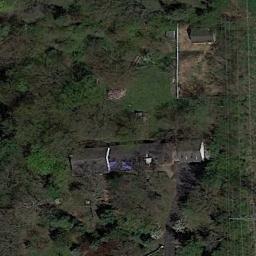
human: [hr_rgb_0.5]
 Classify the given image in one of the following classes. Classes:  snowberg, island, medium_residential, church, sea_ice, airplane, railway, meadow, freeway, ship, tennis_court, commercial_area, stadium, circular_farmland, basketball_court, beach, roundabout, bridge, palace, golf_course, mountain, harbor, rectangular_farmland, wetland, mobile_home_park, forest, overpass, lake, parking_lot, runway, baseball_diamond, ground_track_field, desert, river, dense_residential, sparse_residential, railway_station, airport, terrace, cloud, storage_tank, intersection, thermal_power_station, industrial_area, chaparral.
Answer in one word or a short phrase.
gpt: sparse_residential